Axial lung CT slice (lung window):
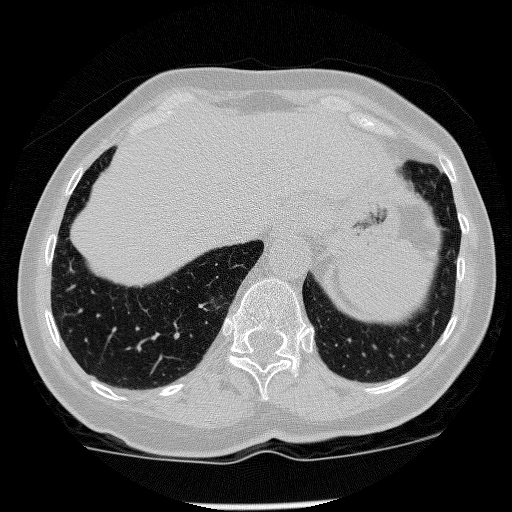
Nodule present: no